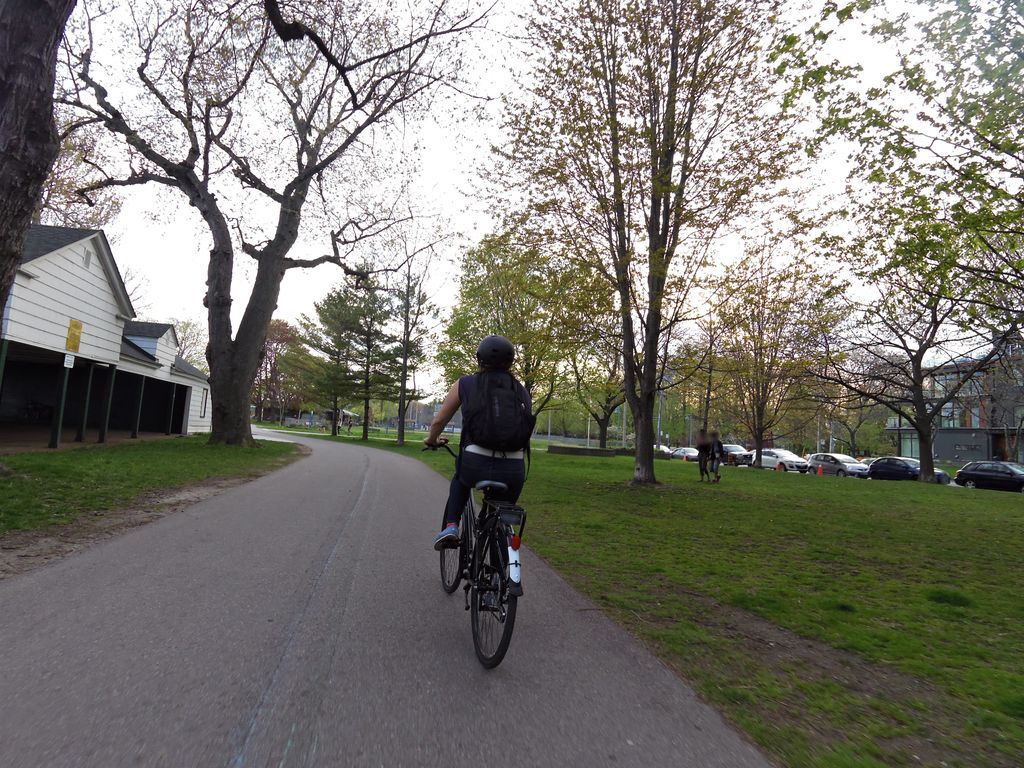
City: toronto